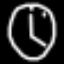
Label: clock